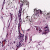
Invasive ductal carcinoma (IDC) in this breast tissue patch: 0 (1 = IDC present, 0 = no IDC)